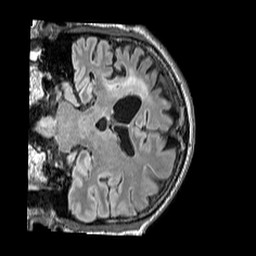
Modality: FLAIR
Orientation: coronal
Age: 56
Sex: male
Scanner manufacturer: siemens
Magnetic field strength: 3 T
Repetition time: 5 s
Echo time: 0.387 s